Field crop: maize
Growth stage: 2
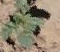
Species: datura